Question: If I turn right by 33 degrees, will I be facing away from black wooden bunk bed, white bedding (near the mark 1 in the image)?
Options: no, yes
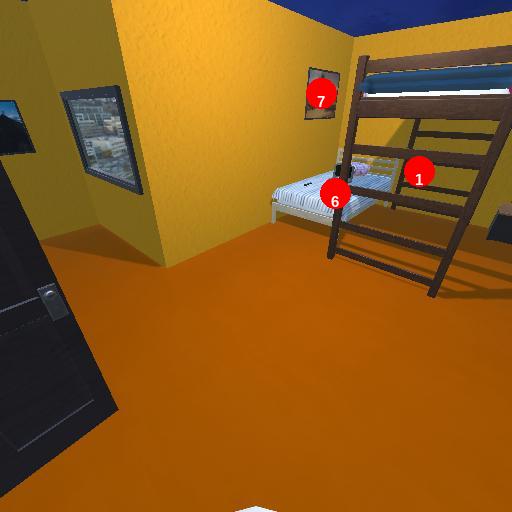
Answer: no